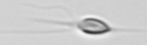
Label: Chrysochromulina